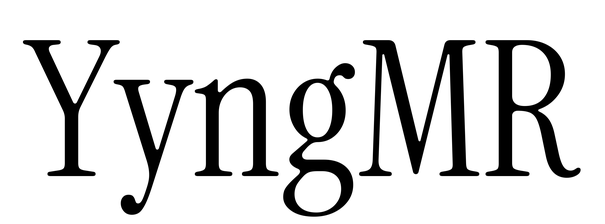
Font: InstrumentSerif-Regular